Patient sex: M
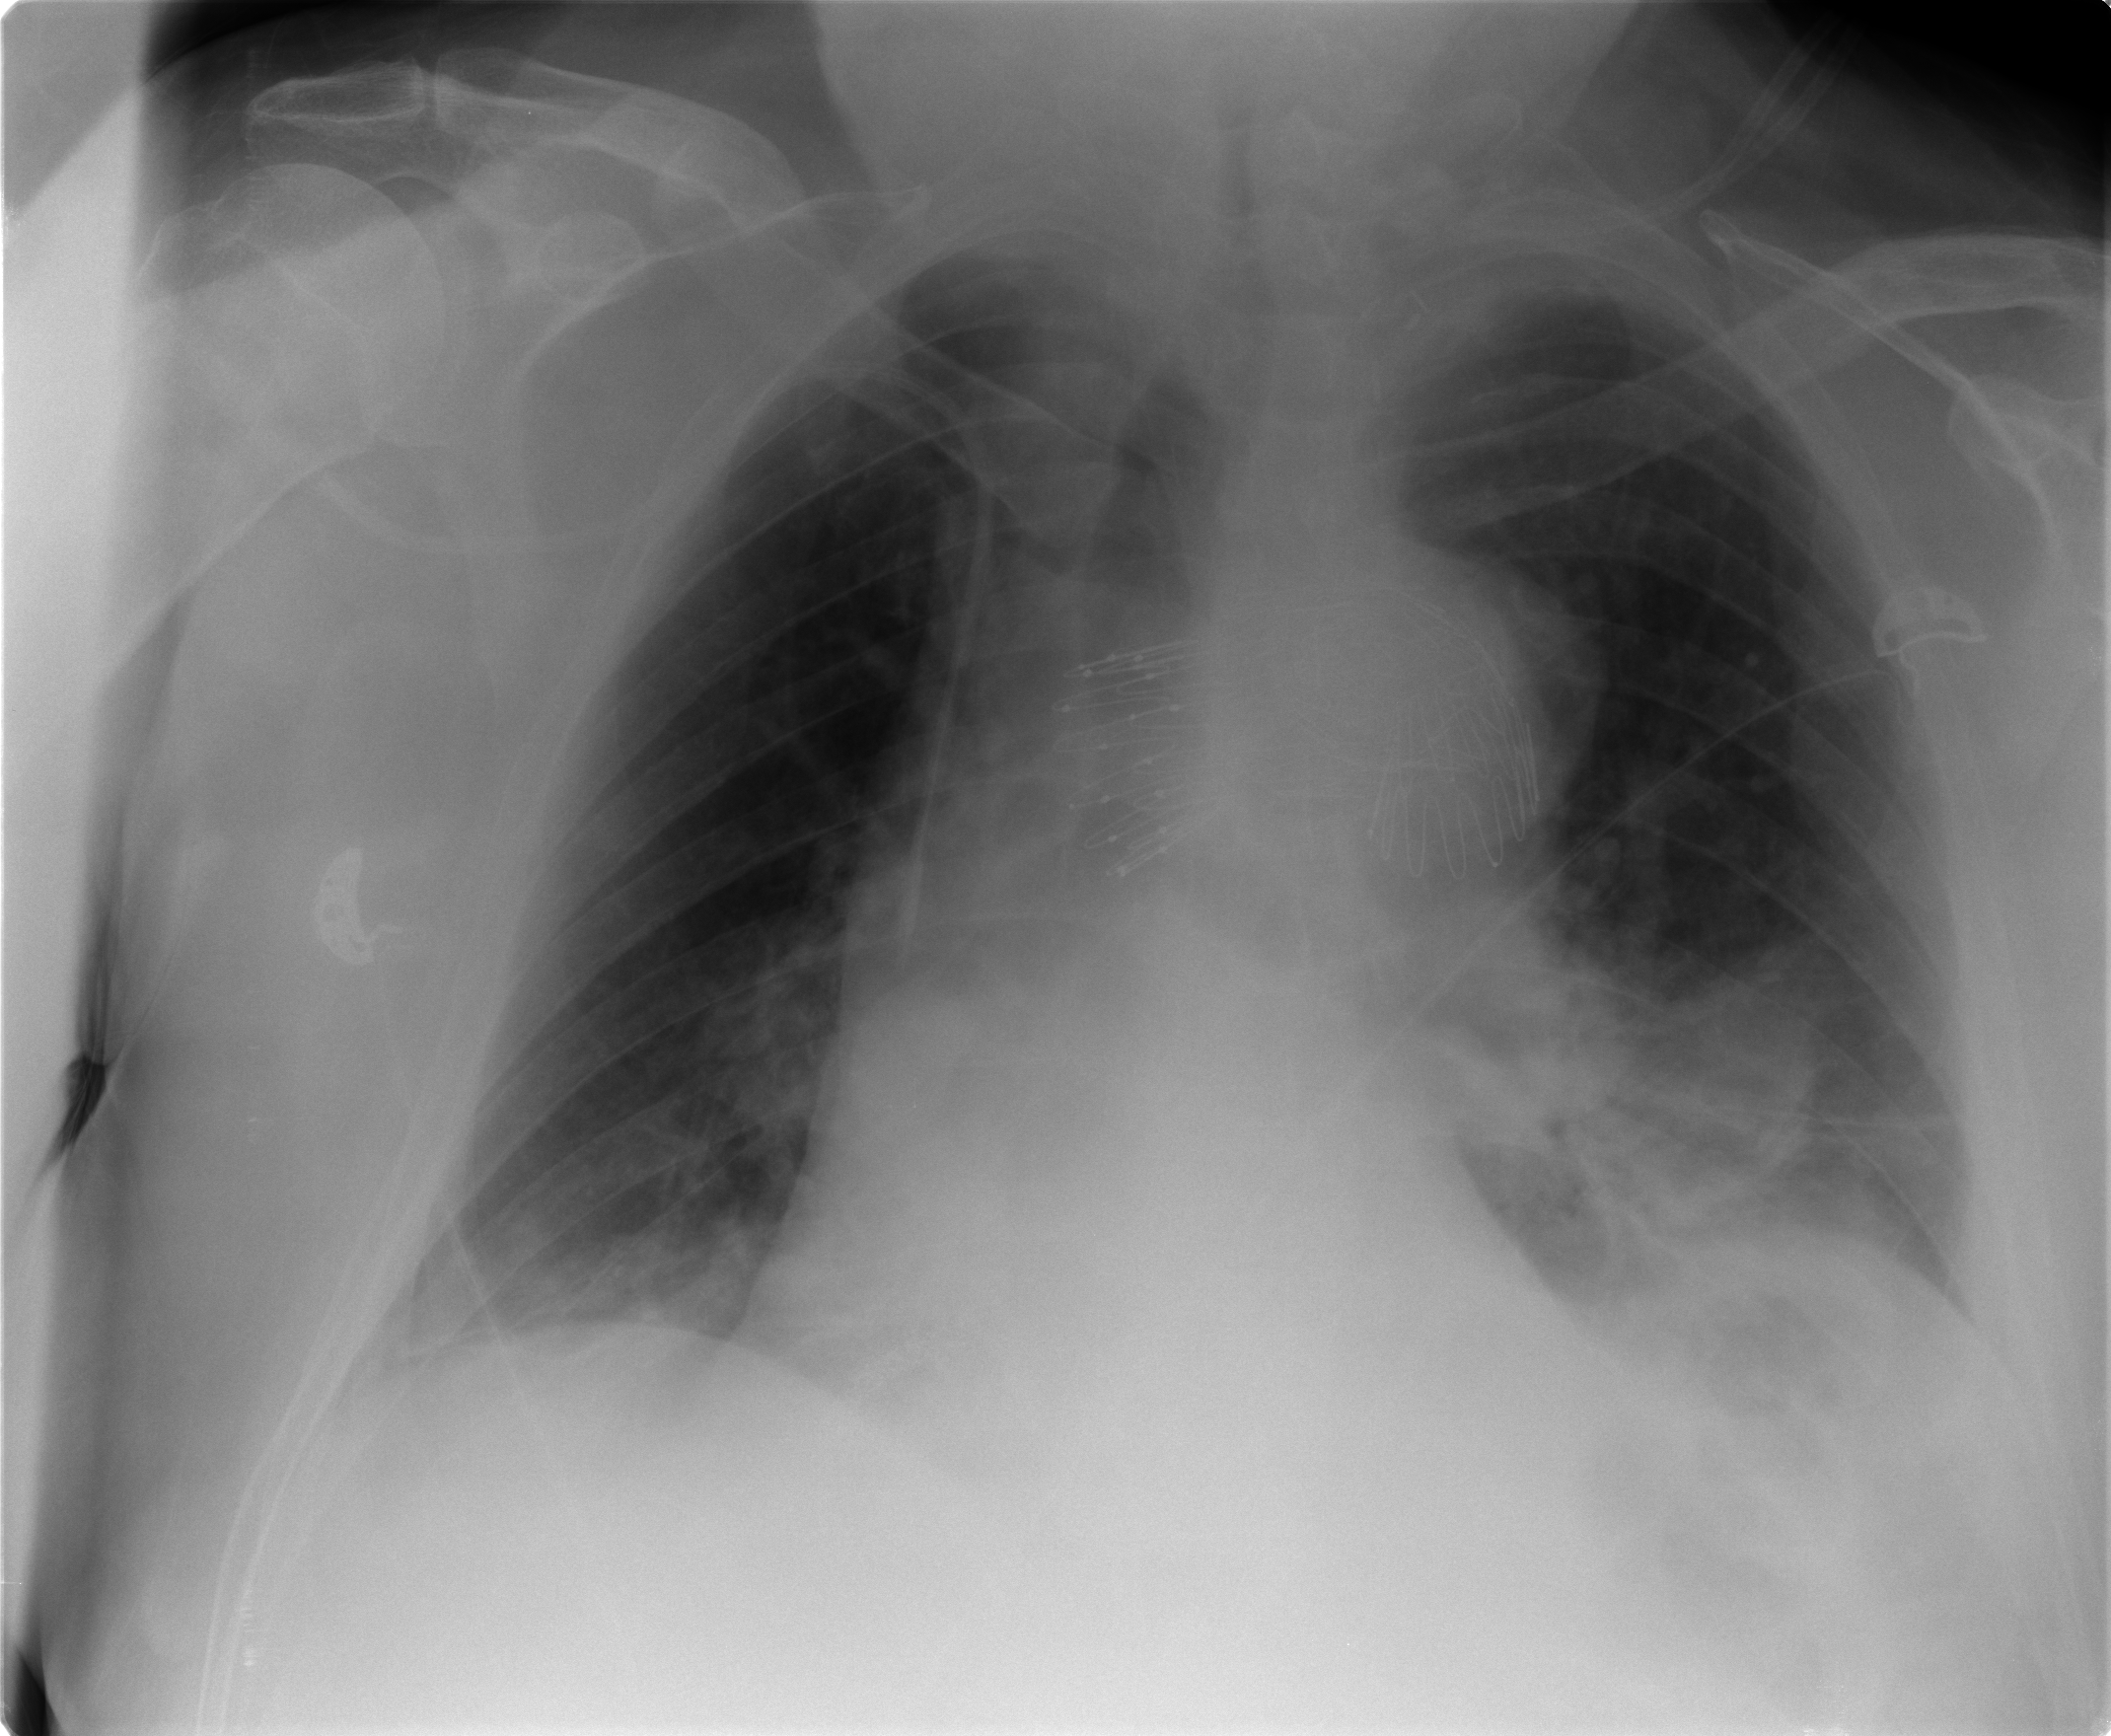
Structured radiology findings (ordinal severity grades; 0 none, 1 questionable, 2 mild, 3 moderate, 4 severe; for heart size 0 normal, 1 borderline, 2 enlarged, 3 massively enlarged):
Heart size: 2
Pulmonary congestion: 0
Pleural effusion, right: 2
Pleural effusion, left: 2
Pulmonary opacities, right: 0
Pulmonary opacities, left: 2
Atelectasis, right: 2
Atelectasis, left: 2